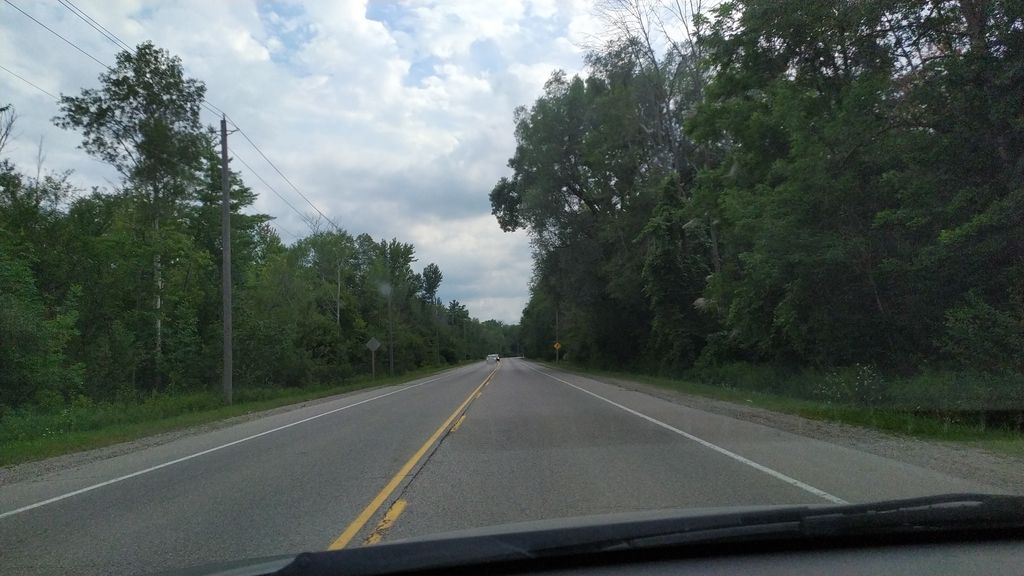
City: kitchener-waterloo